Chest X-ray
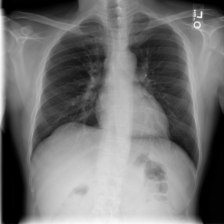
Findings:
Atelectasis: negative
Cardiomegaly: negative
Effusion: negative
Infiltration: negative
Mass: negative
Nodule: negative
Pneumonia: negative
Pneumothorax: negative
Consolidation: negative
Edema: negative
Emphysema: negative
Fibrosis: negative
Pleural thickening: negative
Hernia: negative